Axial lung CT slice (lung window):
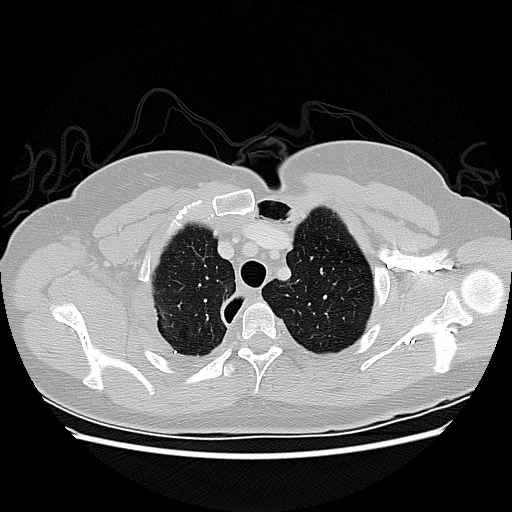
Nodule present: no